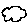
Label: cloud